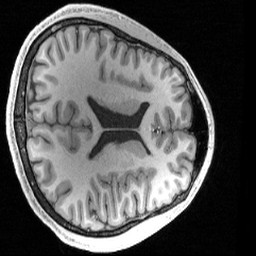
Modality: T1w
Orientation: axial
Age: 20
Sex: male
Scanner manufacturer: siemens
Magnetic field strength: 3 T
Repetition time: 2.4 s
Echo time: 0.00224 s